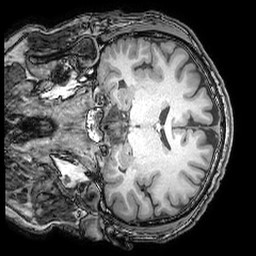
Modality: T1w
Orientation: coronal
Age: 37
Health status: ill
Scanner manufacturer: philips
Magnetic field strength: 3 T
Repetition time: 0.007 s
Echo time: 0.0035 s